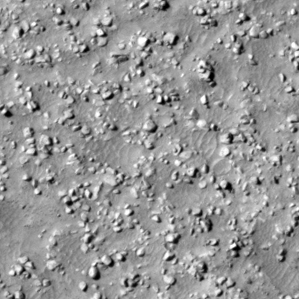
Label: non_frost